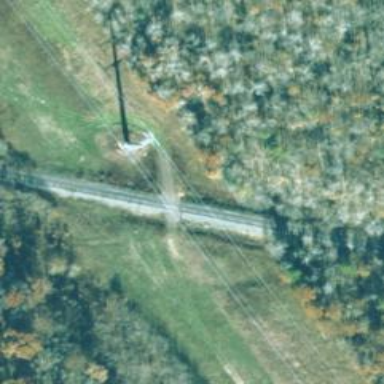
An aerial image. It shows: Railway level crossing.